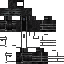
A female skeleton skin with dark skin, wearing brown bald dressed in a black robe top and black pants, featuring a closed mouth.